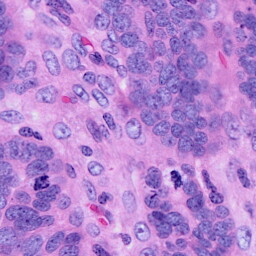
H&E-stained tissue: Ovarian